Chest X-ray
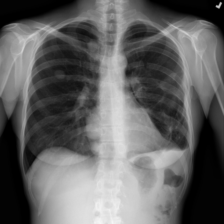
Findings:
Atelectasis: negative
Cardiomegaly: negative
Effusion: negative
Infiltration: negative
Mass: negative
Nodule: positive
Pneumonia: negative
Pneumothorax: positive
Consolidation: negative
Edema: negative
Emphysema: negative
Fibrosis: negative
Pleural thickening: negative
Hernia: negative